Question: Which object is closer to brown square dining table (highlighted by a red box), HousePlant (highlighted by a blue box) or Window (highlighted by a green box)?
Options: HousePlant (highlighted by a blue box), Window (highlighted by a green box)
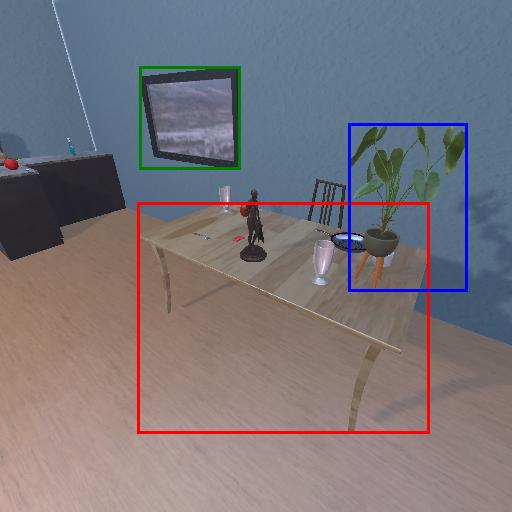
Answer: HousePlant (highlighted by a blue box)